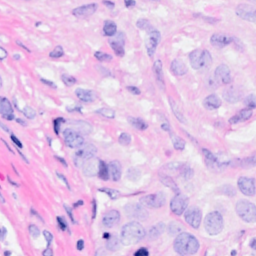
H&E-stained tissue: Breast